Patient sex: F
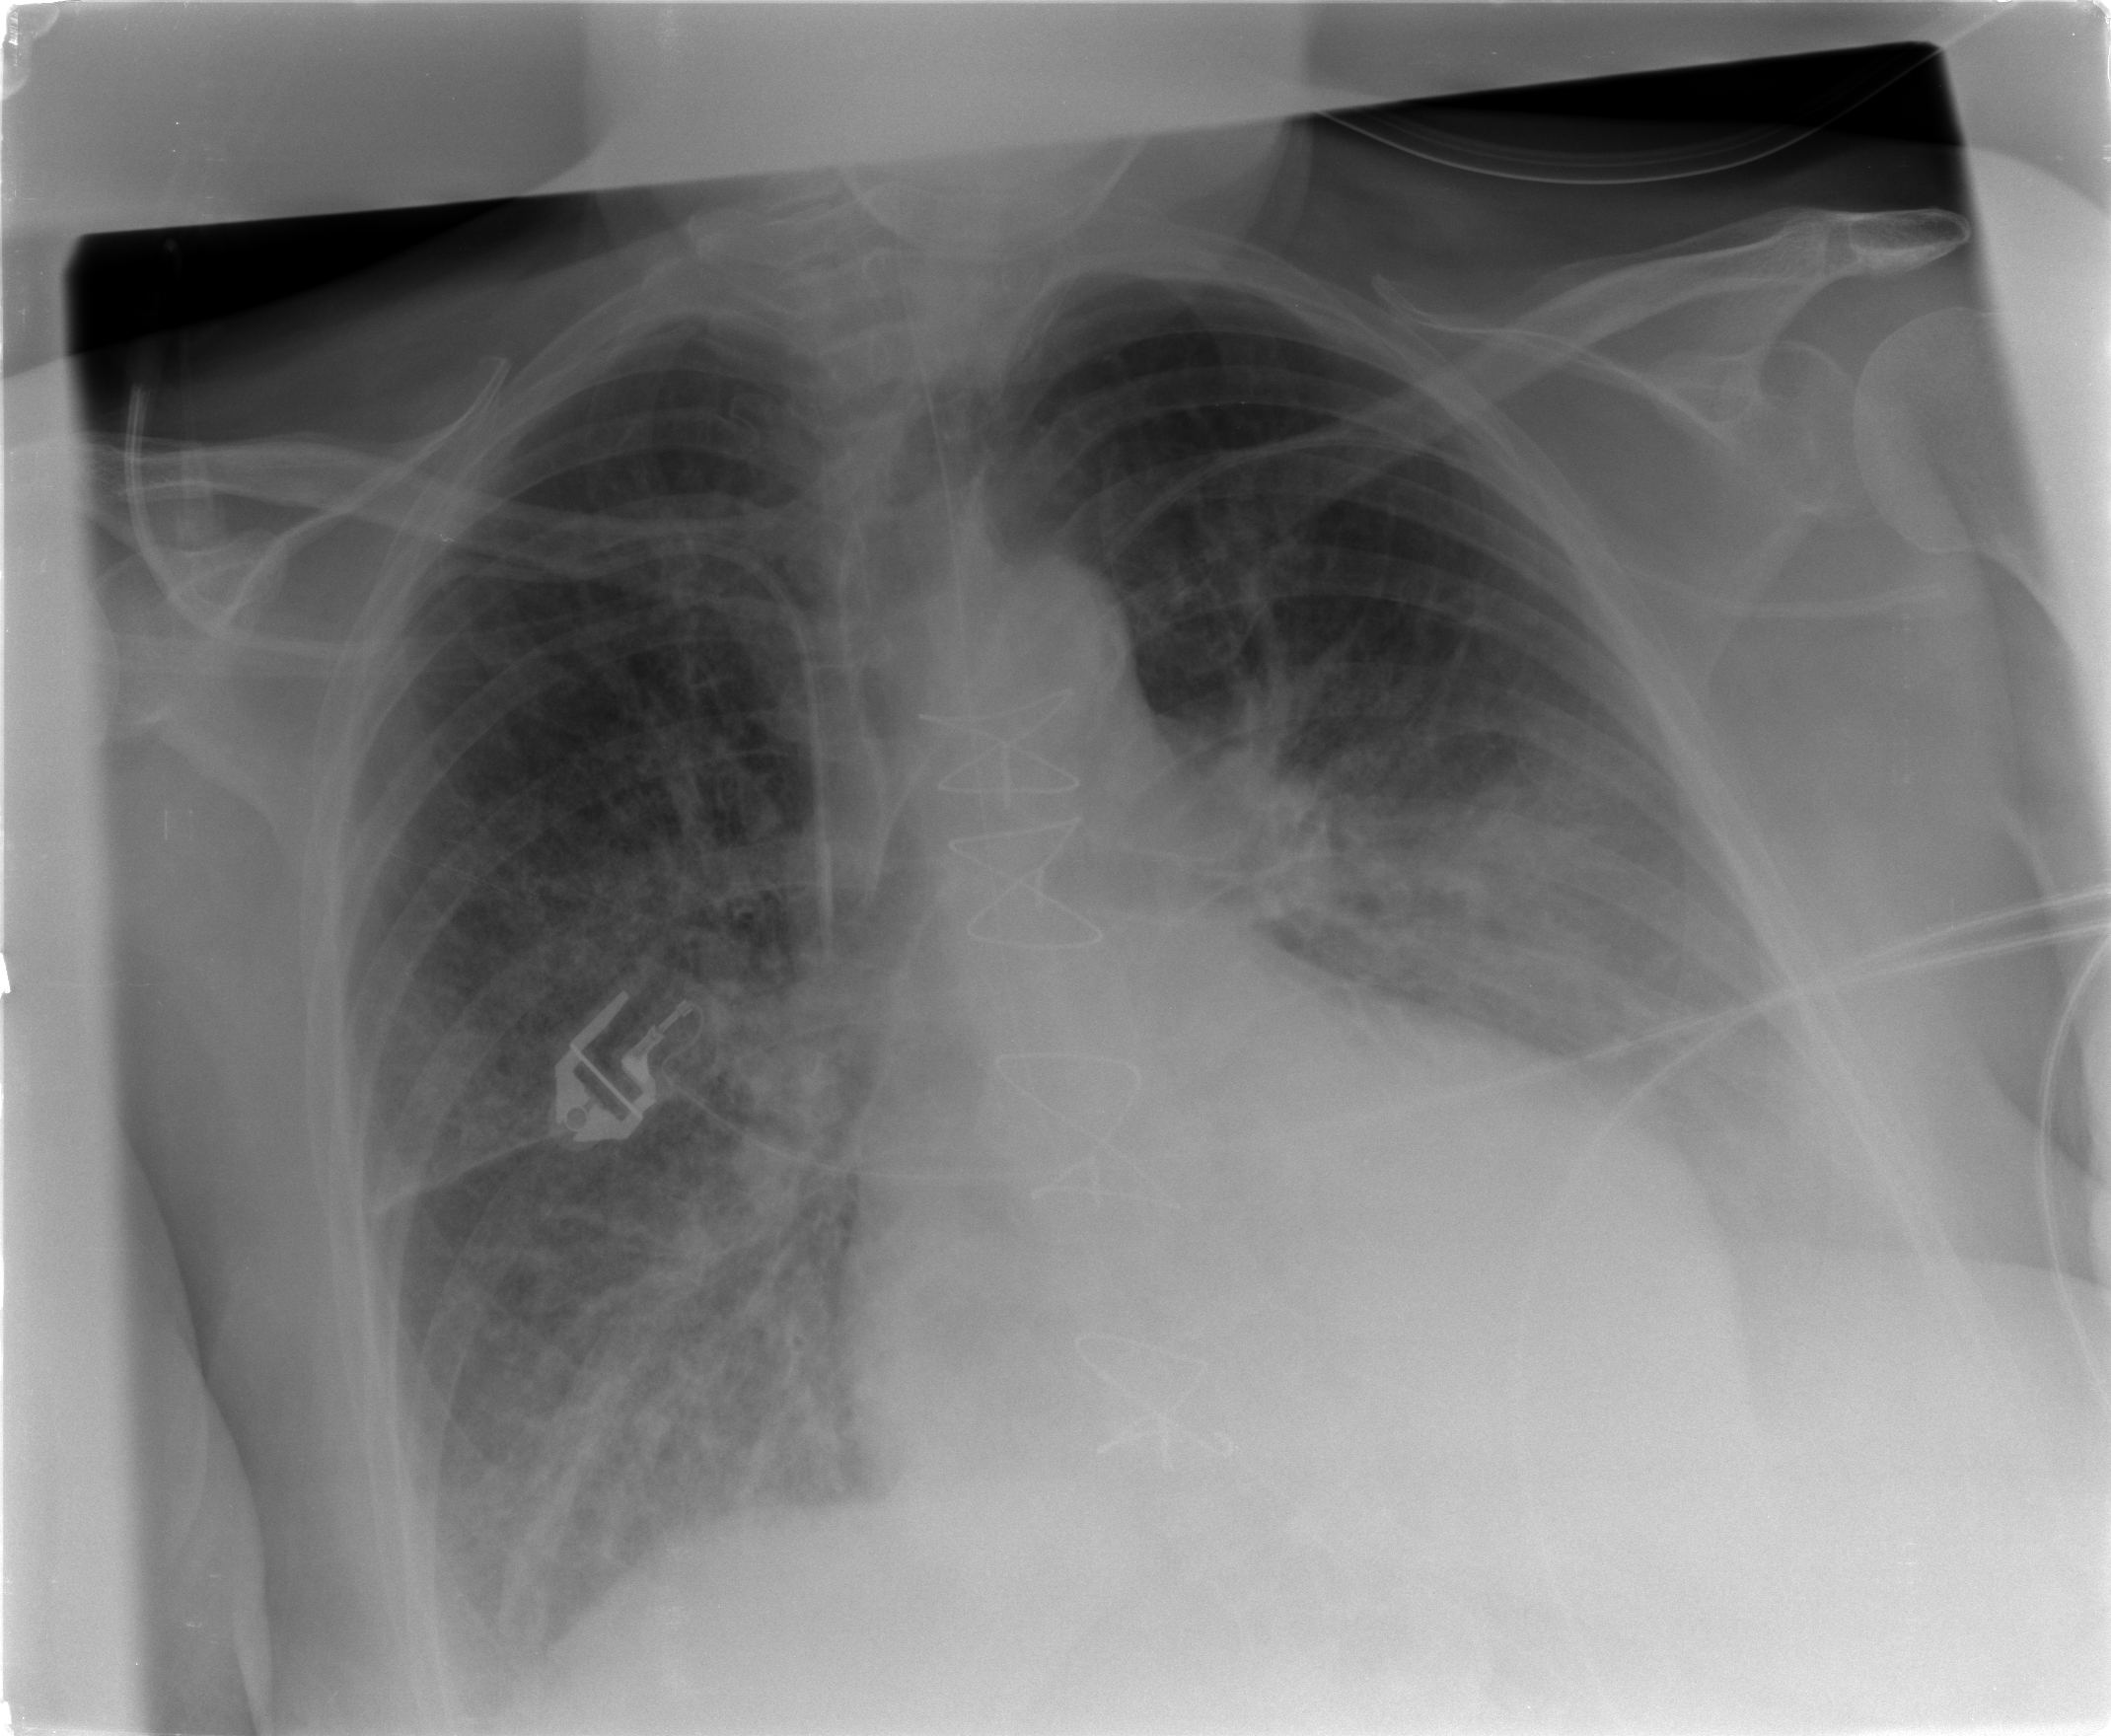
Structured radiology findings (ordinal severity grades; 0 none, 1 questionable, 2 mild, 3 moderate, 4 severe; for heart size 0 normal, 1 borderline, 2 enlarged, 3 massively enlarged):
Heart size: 2
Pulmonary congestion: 3
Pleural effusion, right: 1
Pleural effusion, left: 2
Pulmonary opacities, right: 2
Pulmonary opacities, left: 2
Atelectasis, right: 2
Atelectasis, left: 2